Chest X-ray. View position: PA
Patient age: 59
Patient sex: F
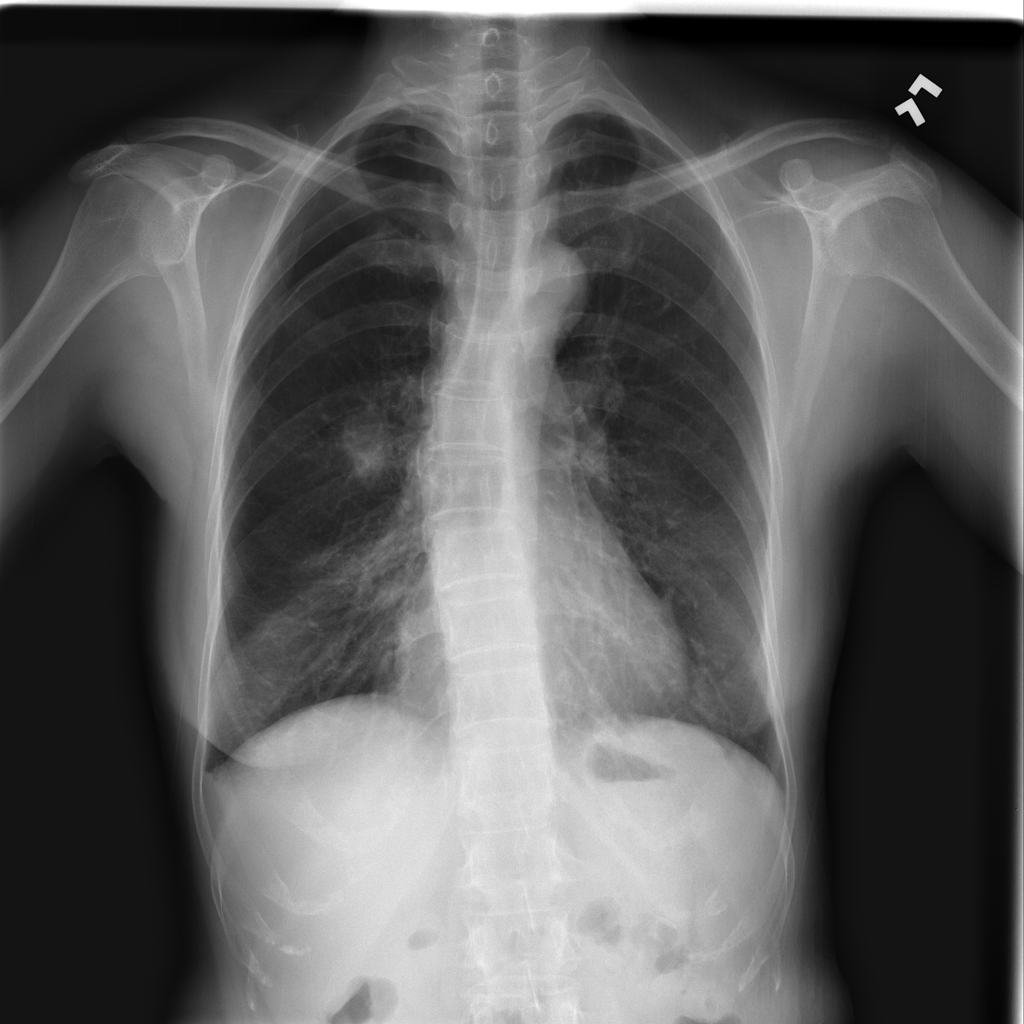
Finding: Pneumothorax